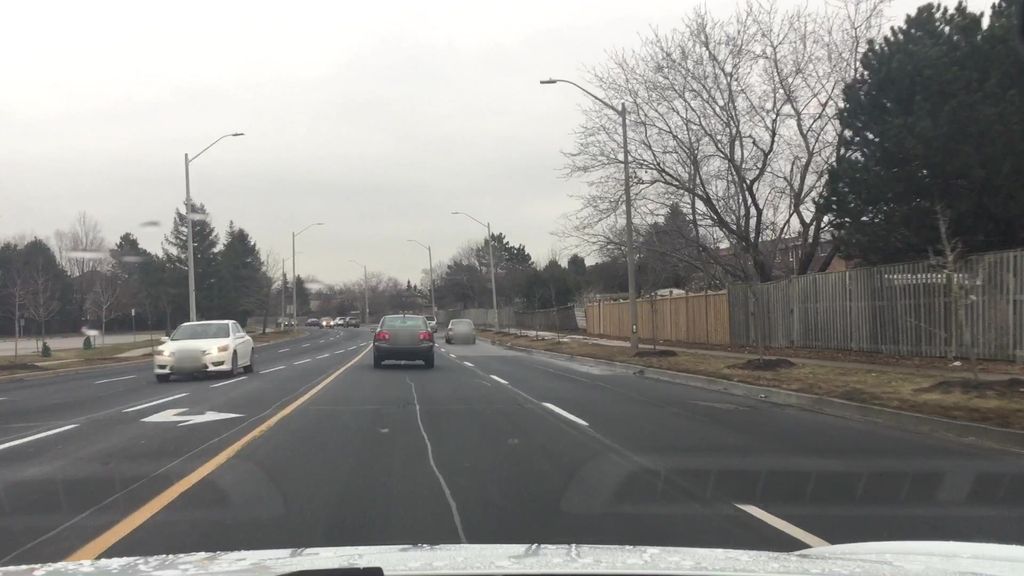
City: toronto